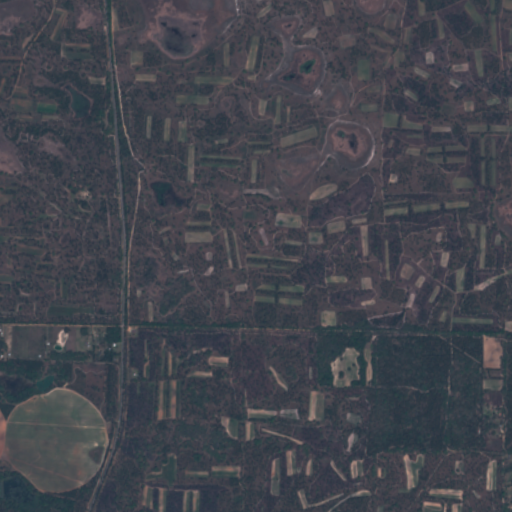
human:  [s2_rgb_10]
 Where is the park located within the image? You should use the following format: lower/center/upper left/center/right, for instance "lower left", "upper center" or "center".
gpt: The park is located in the upper center of the image.
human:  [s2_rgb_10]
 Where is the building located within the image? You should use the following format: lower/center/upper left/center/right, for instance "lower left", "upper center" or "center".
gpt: There is no building in the image.